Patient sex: M
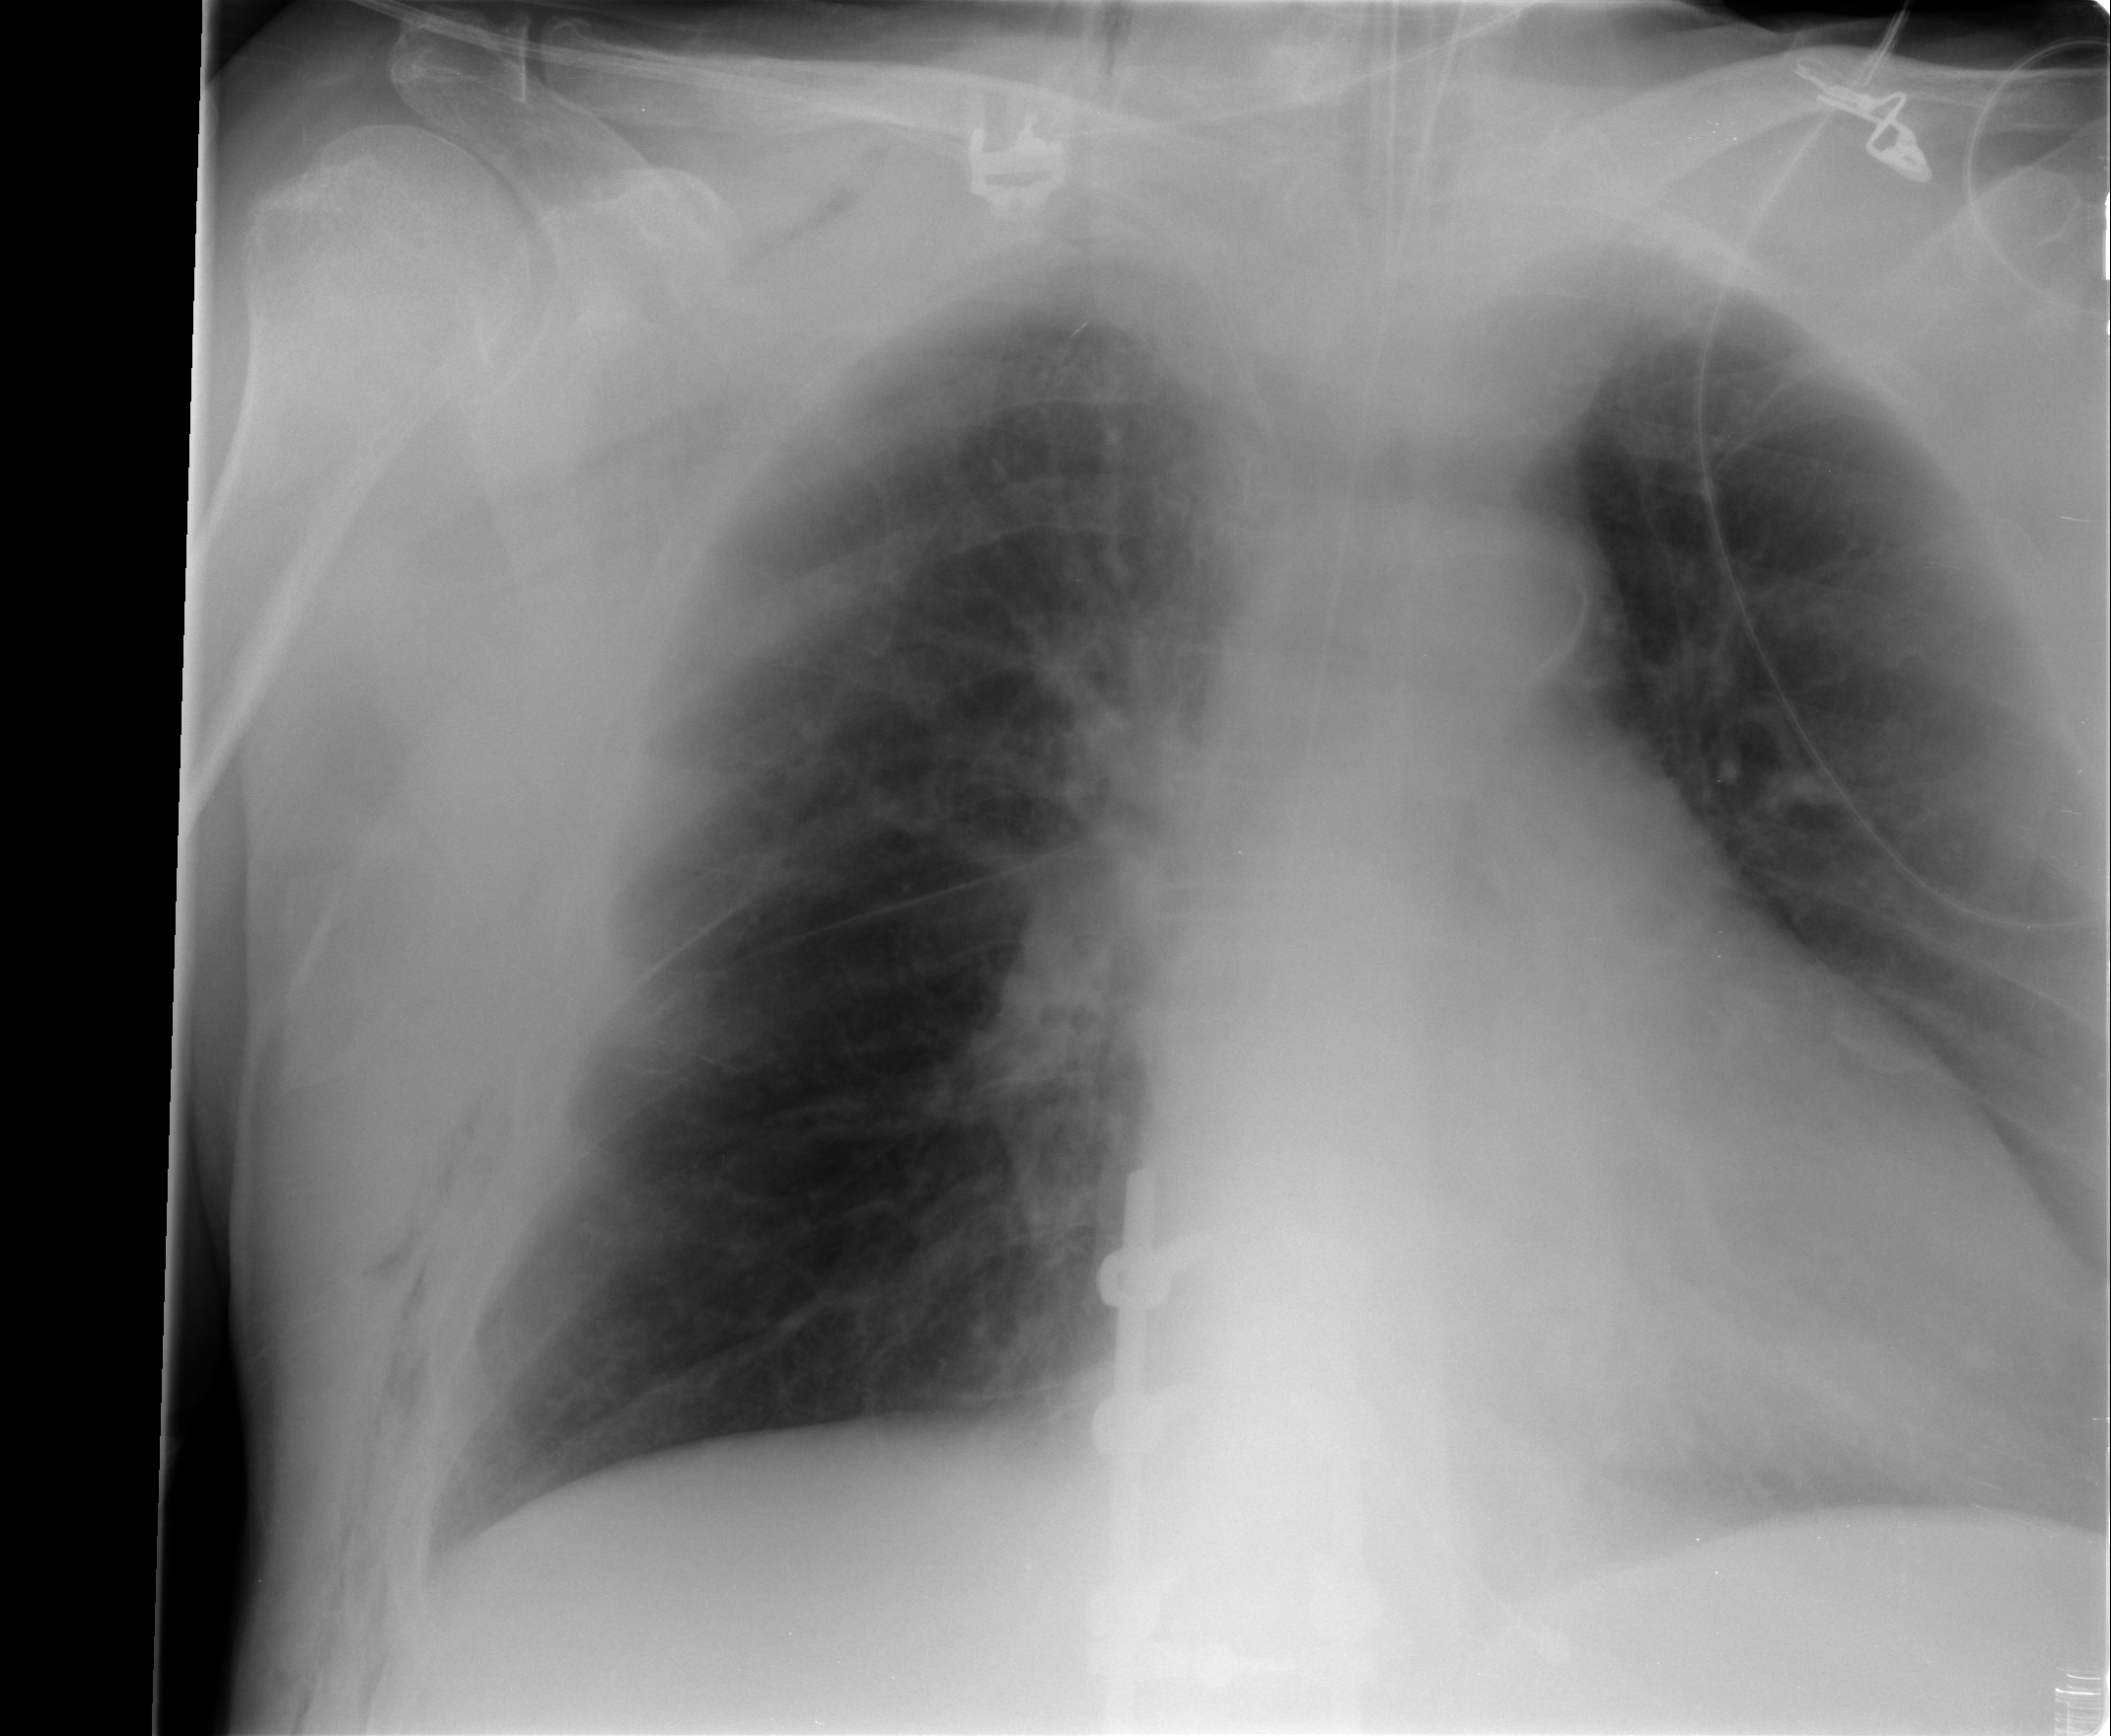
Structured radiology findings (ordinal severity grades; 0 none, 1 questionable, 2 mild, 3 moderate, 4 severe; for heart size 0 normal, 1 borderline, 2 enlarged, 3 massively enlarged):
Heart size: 2
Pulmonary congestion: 0
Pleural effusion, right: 0
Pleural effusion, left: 0
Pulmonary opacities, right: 0
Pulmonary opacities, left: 0
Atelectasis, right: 1
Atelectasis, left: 1